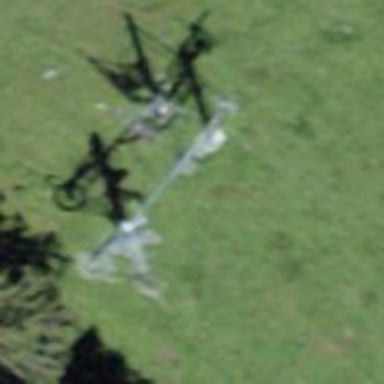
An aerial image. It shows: Pylon for aerialway.